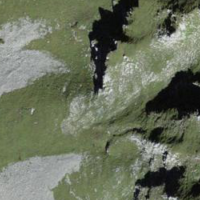
EUNIS habitat code: 50
Species observed at this site:
Phylloscopus collybita
Turdus philomelos
Troglodytes troglodytes
Aquila chrysaetos
Lyrurus tetrix
Prunella modularis
Regulus regulus
Fringilla coelebs
Pyrrhocorax graculus
Periparus ater